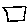
Label: square